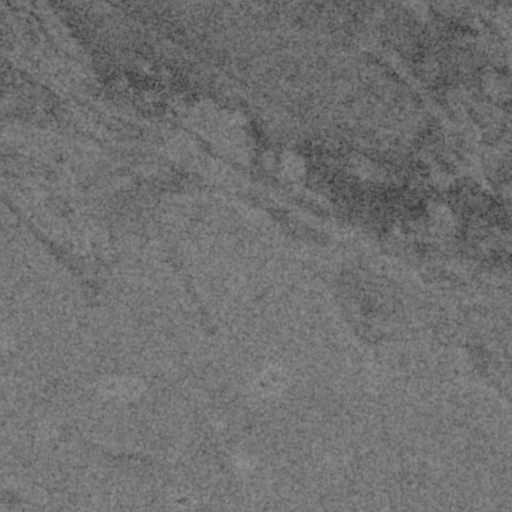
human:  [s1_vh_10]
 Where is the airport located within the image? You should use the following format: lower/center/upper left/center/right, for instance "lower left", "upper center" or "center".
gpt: The airport is located in the center left of the image.
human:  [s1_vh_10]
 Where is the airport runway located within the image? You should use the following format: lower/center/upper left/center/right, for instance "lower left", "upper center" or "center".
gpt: The airport runway is located in the center left of the image.
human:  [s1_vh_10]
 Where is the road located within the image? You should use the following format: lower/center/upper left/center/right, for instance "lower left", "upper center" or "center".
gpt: There is no road in the image.

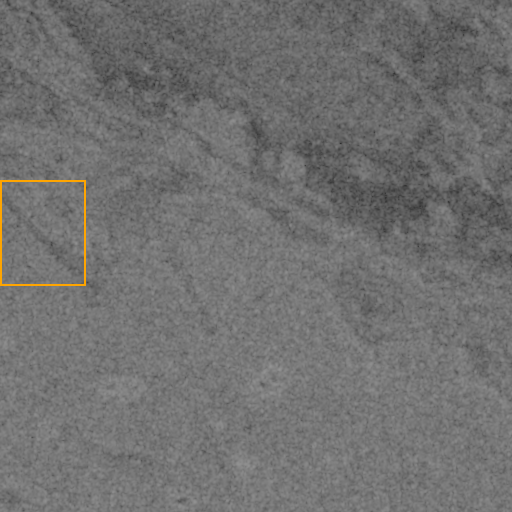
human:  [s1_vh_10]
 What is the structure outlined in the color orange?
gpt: The structure outlined in orange is an airport.
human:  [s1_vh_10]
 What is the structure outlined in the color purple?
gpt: There is no purple outline.